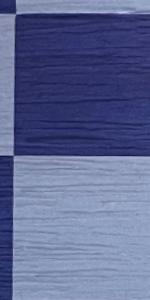
Label: Empty